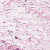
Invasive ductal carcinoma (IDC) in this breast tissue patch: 0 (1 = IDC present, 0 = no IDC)